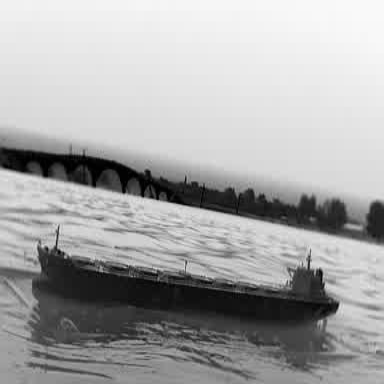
There is a liner in the infrared image.